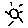
Label: sun